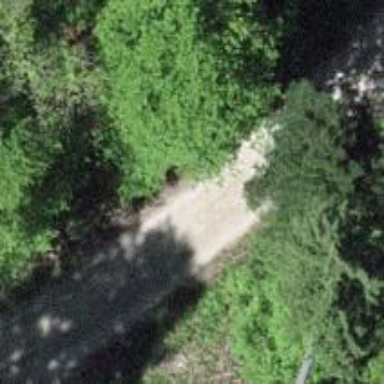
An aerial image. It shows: Gravel track with grade 1 track type.